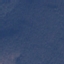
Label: Forest